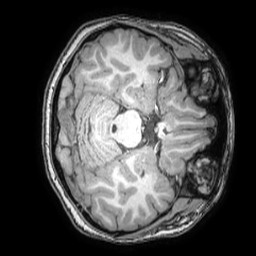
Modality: T1w
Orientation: axial
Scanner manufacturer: philips
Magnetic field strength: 3 T
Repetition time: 0.008 s
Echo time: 0.0035 s